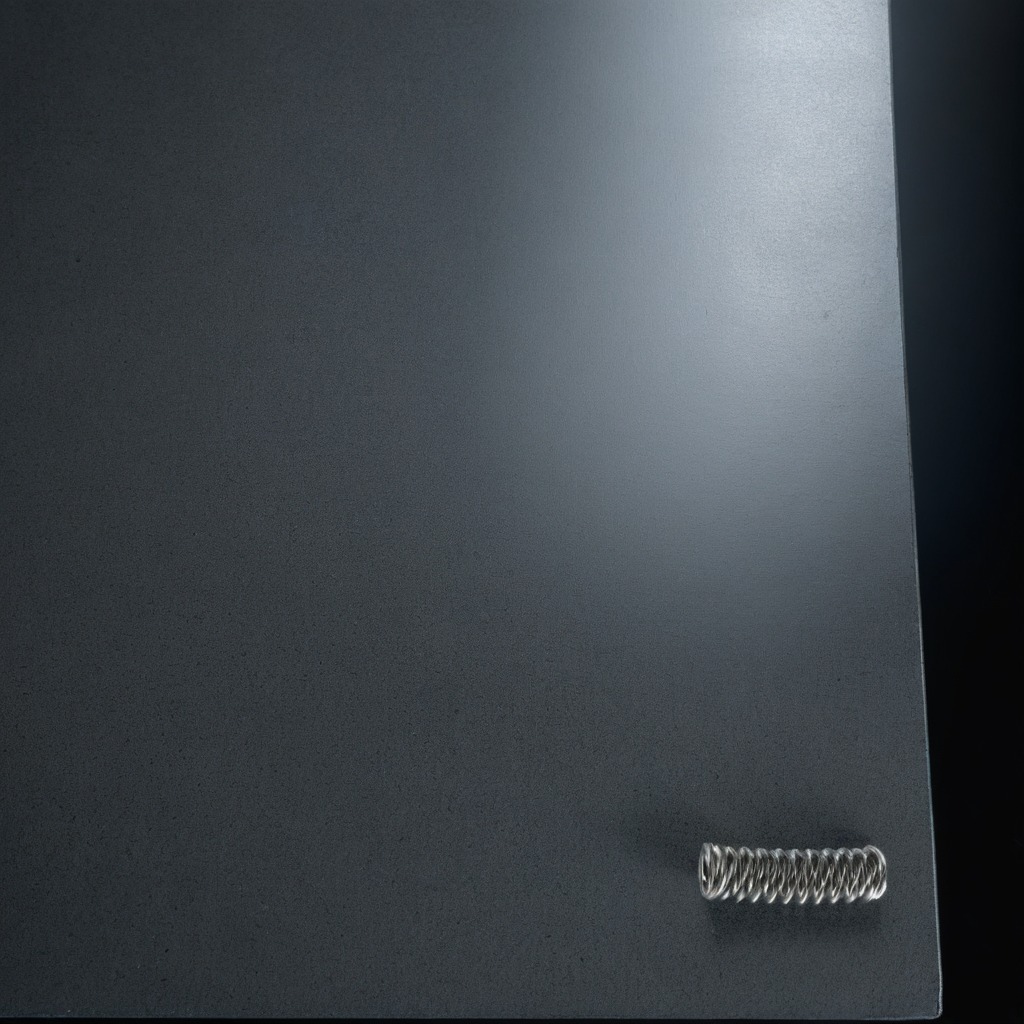
A coiled metal spring is lying on the clean granite table inside a workshop at night.